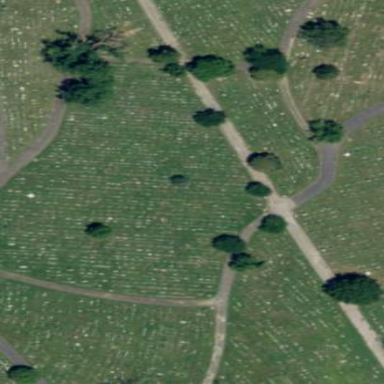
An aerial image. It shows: Sector within cemetery.